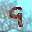
Label: 9